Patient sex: M
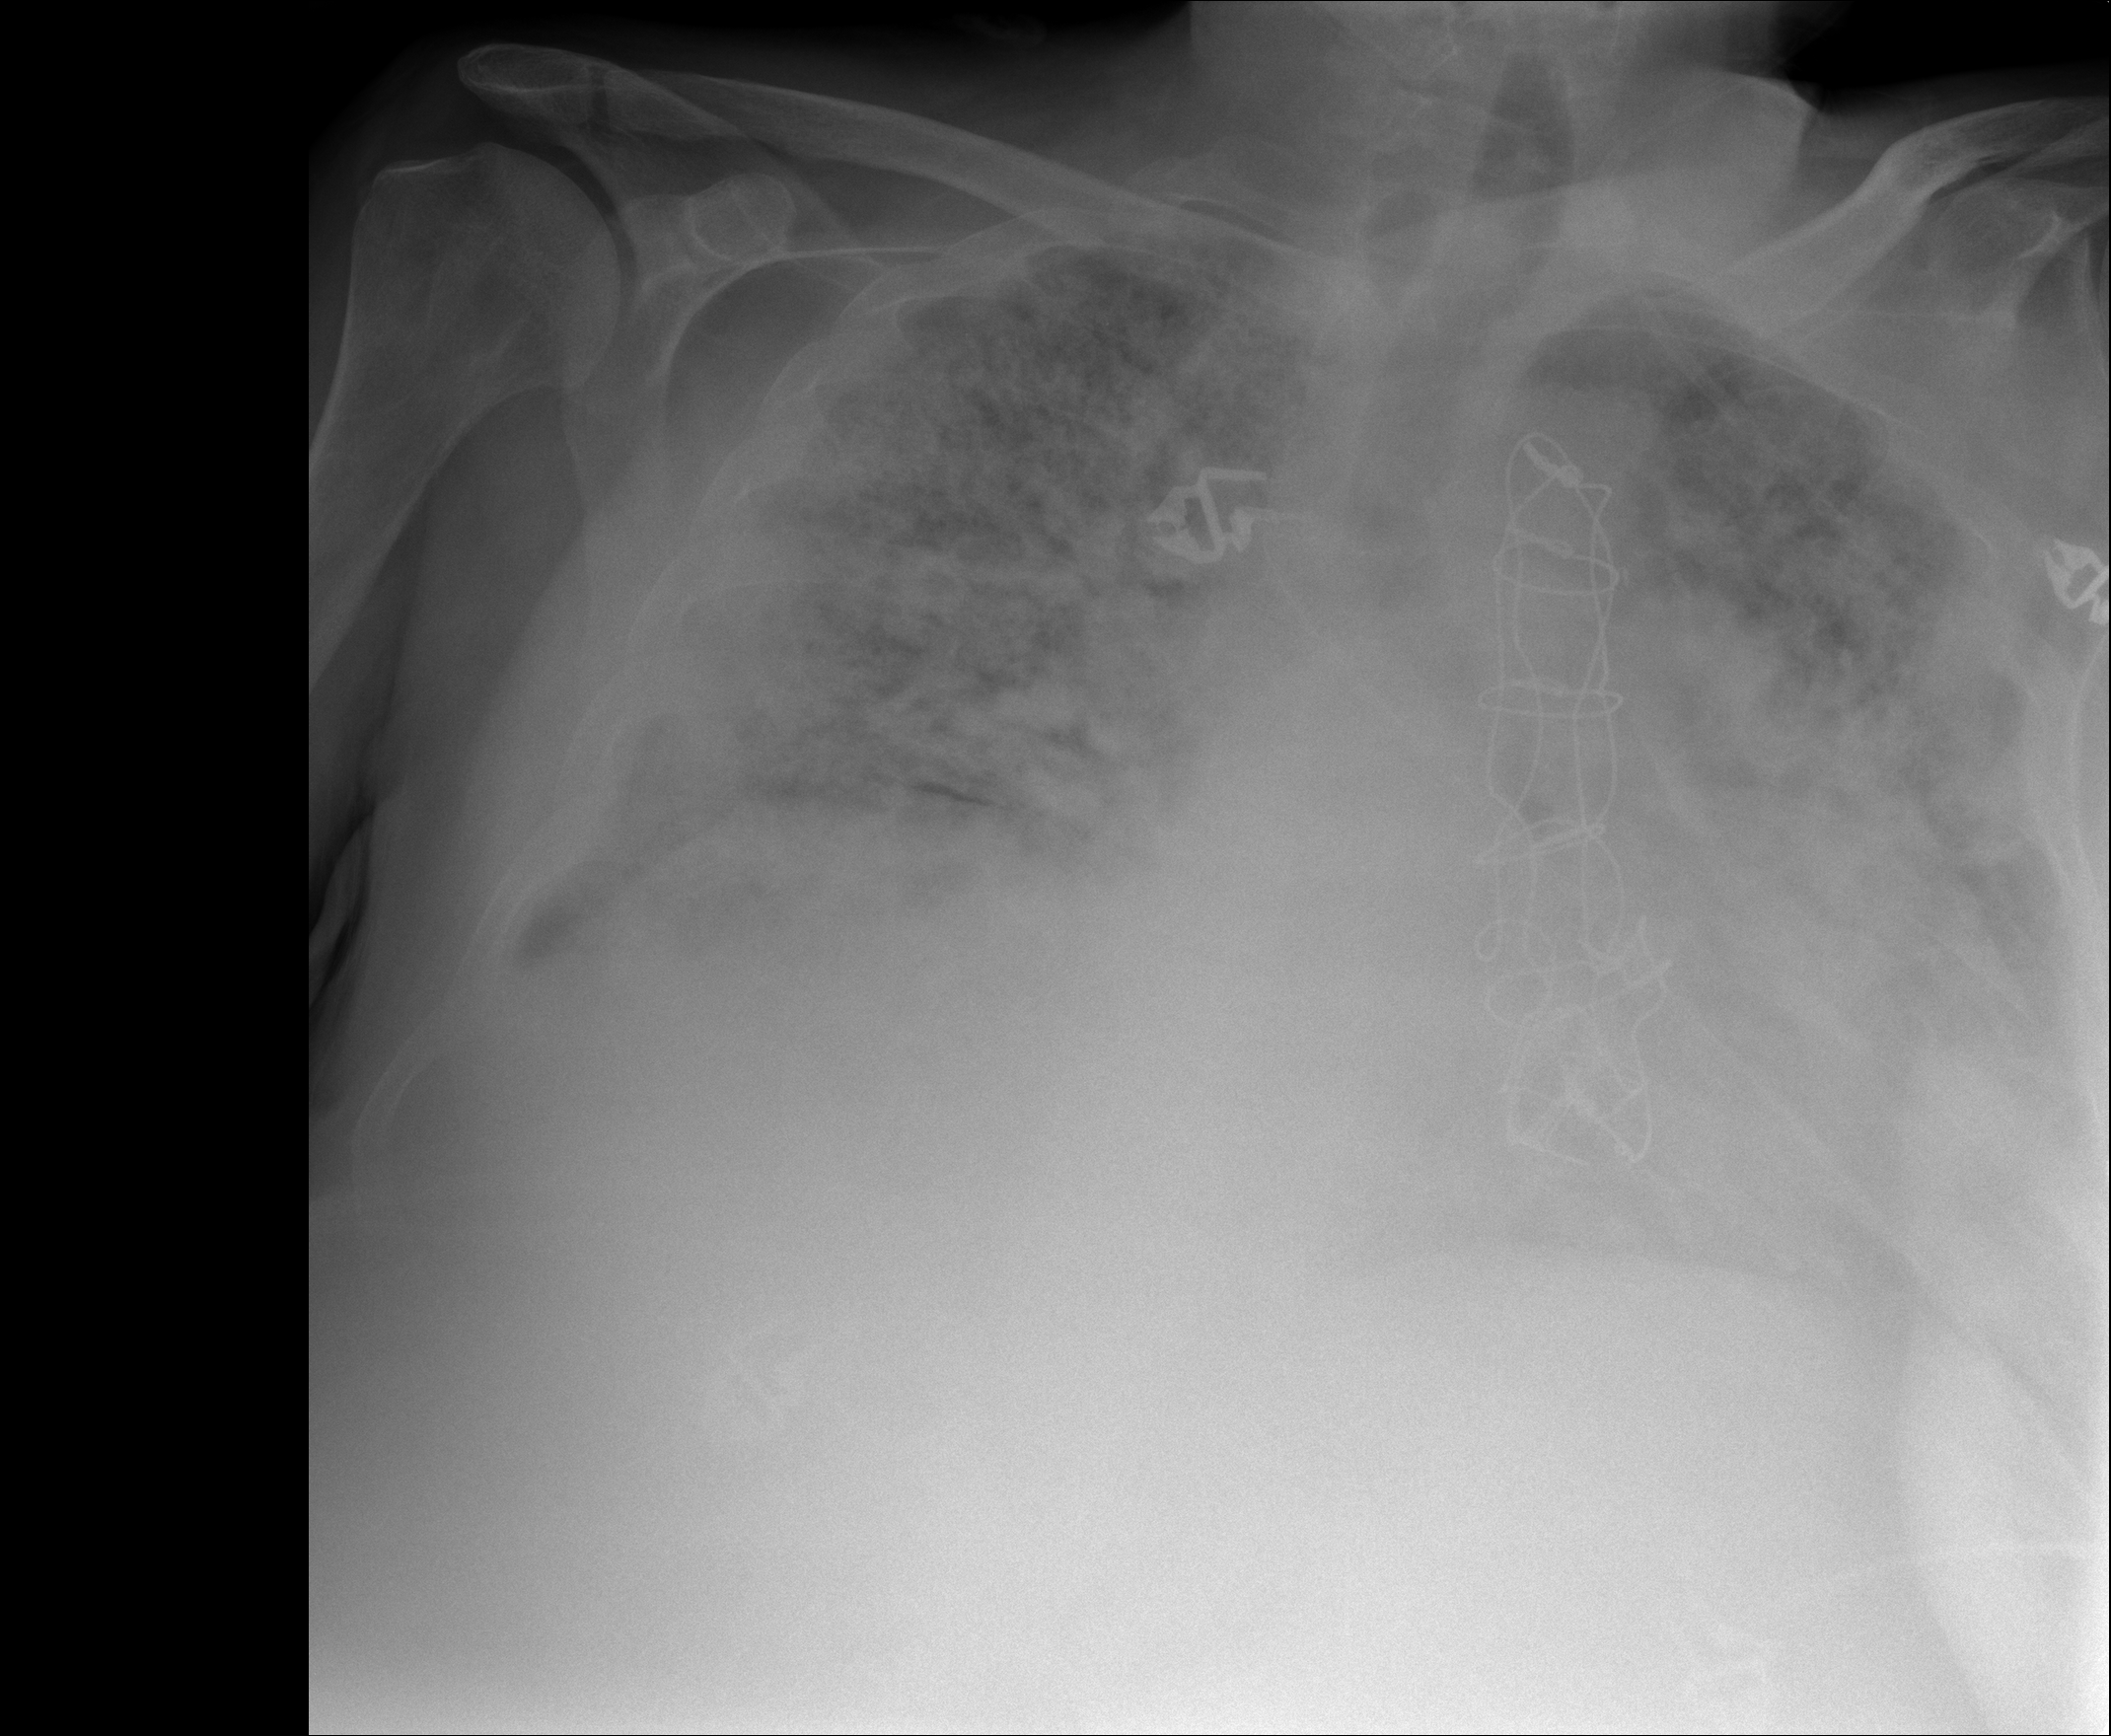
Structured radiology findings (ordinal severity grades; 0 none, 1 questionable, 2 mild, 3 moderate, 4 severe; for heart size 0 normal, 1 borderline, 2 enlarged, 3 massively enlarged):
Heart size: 2
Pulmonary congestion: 3
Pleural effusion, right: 0
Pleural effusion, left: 0
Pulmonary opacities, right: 3
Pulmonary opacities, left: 3
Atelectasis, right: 2
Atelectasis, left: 2